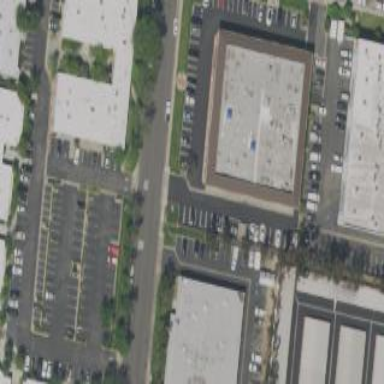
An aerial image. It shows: Commercial area.